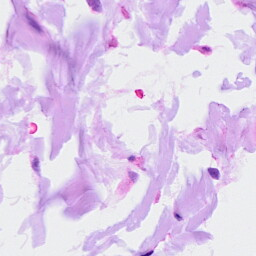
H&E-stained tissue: Ovarian